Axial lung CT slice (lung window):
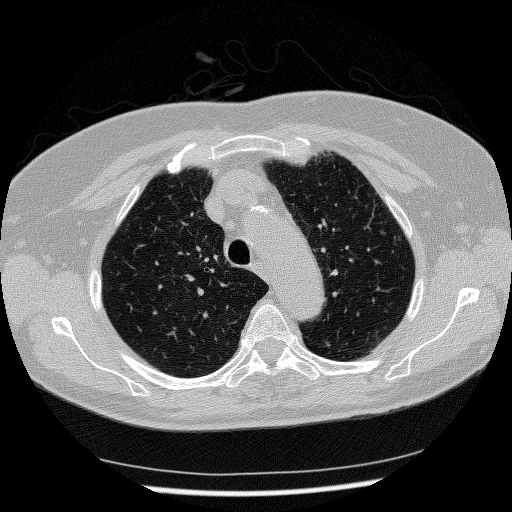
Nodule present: no